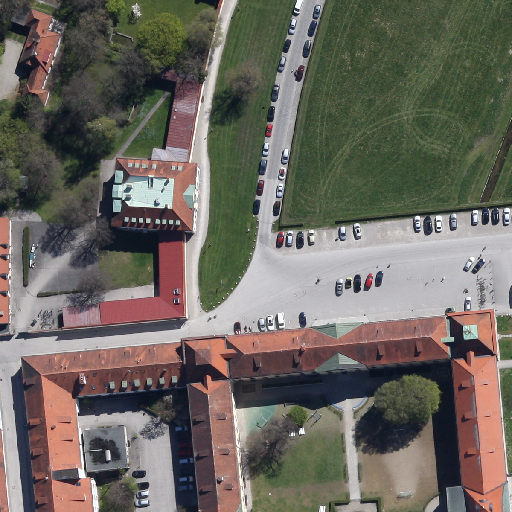
Referring expression: light-duty vehicle